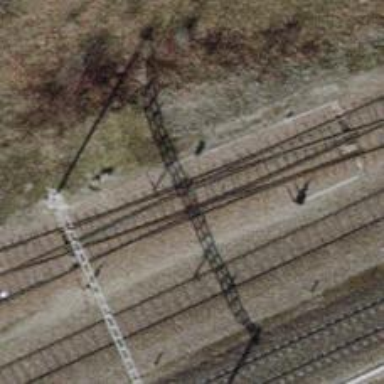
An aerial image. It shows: Railway switch.